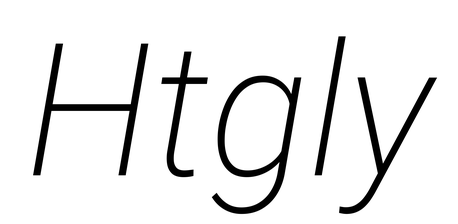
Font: Roboto-Italic_ExtraLight_Italic